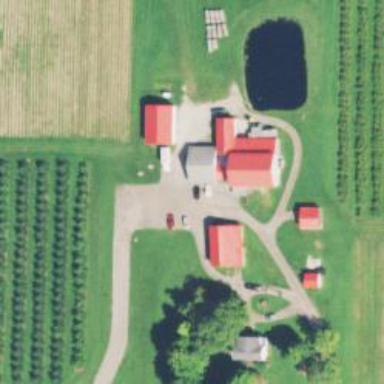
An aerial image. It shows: Farm.